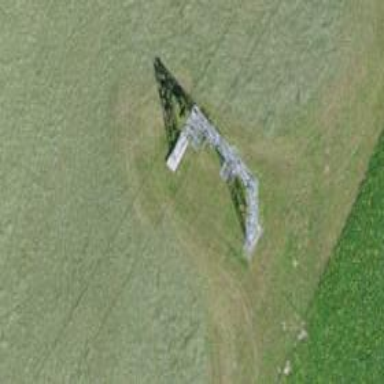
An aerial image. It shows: Pylon for aerialway.